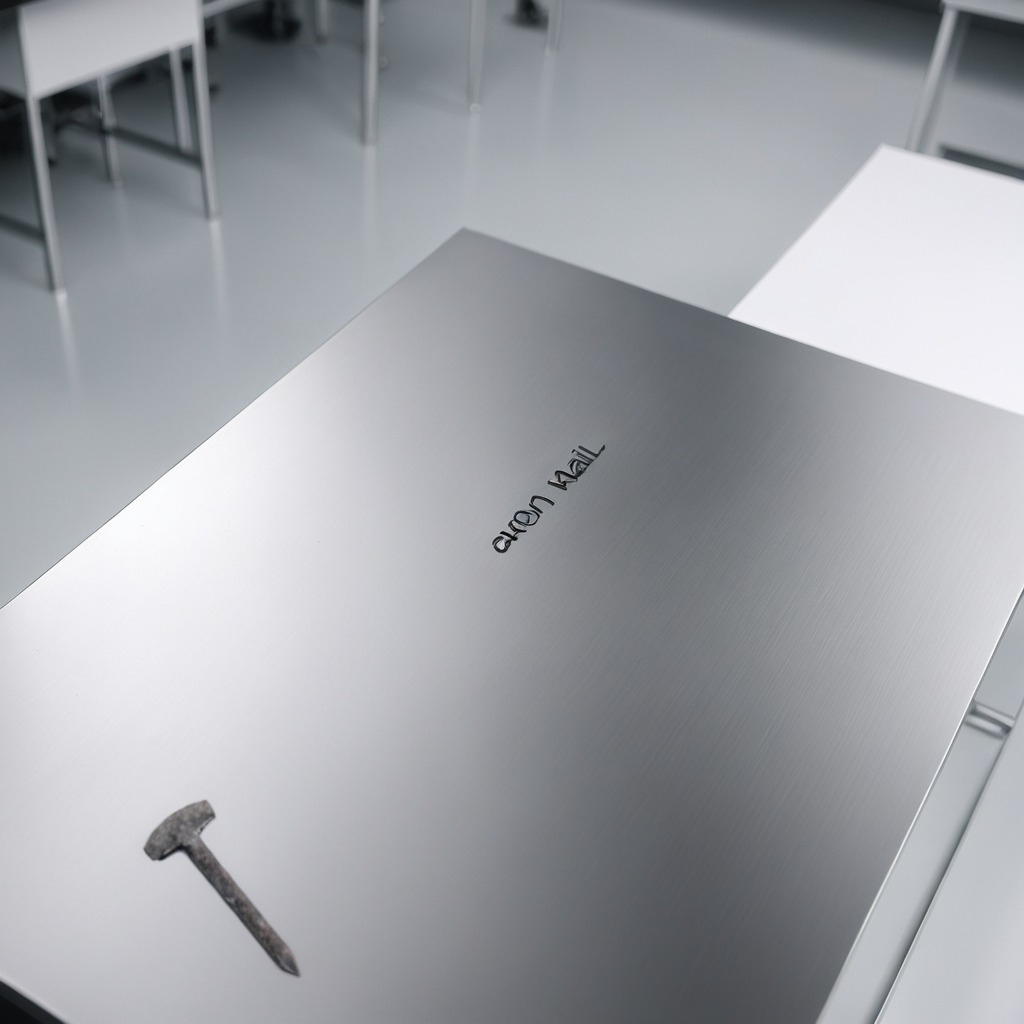
An iron nail is lying on the stainless steel table.